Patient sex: M
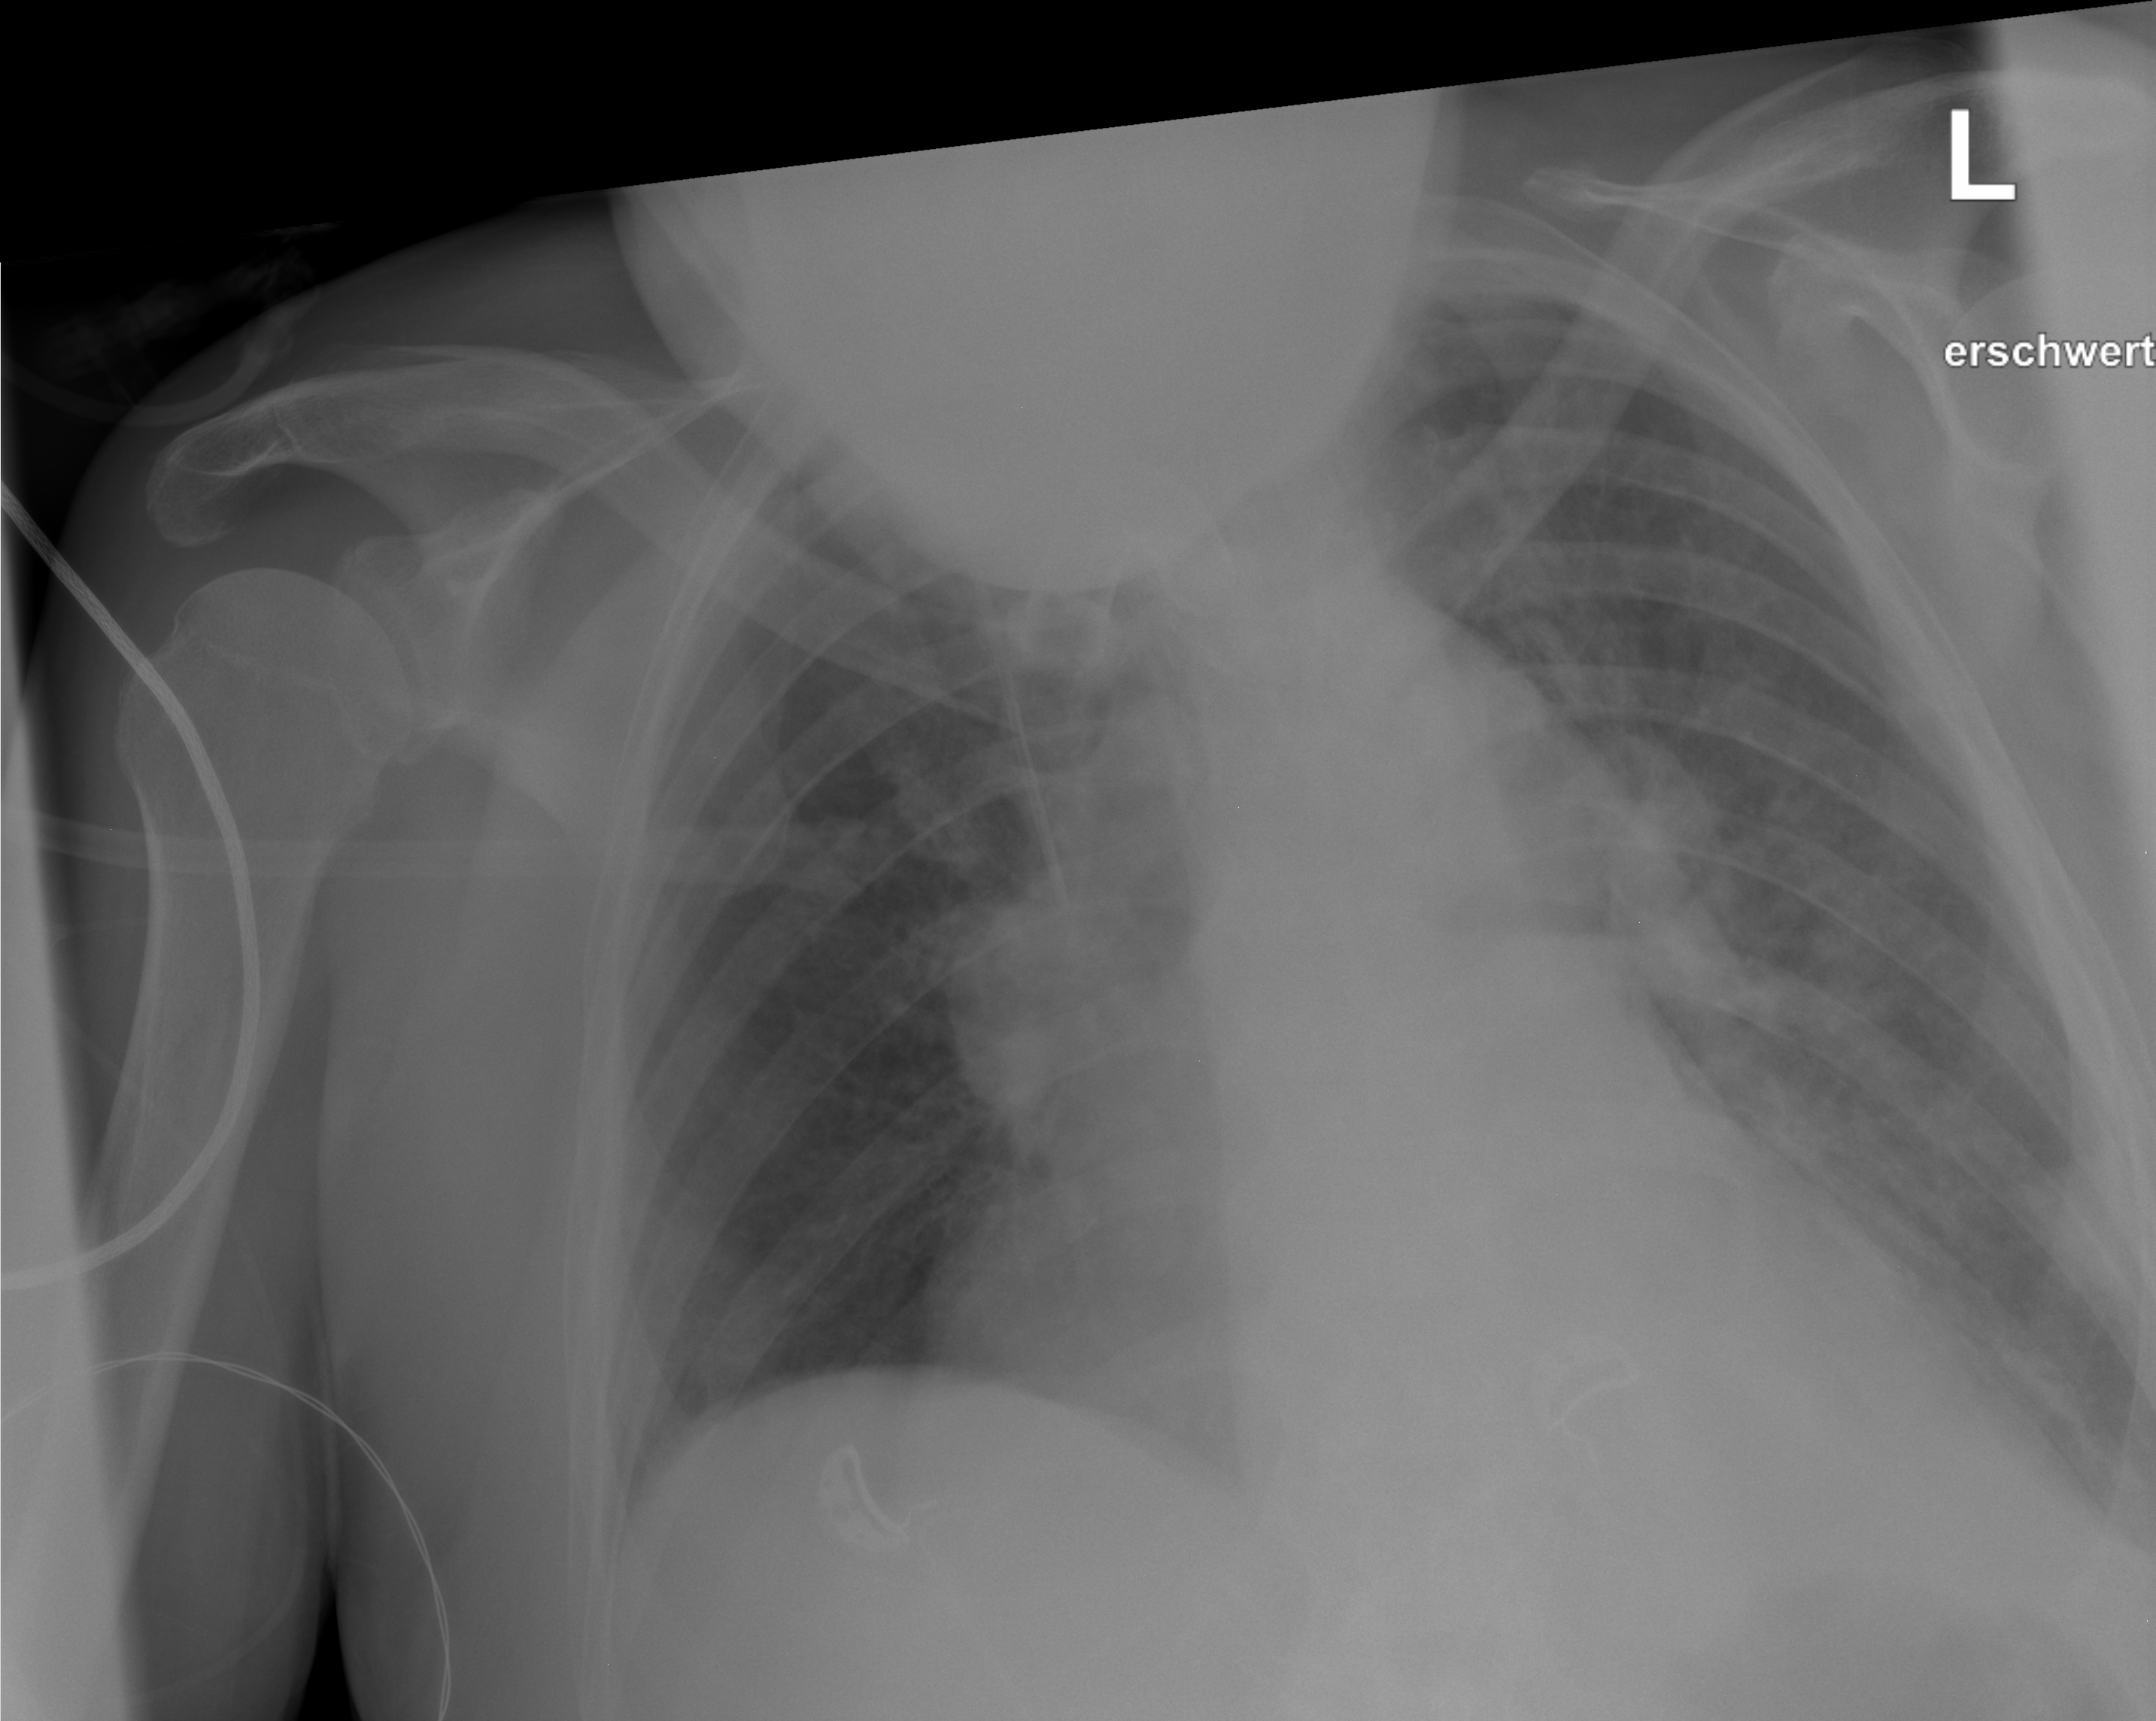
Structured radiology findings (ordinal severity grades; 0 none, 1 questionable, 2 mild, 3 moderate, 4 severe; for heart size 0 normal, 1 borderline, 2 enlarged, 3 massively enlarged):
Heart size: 2
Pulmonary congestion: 2
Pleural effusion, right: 0
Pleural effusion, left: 2
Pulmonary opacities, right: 0
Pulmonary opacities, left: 2
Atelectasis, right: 0
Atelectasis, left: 2